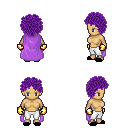
a pixel art fantasy rpg character, female body template, human, tanned skin, lavender cape, white pants, purple curly afro hairstyle, gold gloves, black slippers, four views (front, back, left, right), 2x2 character sprite sheet, small pixel art, hard edges, no anti-aliasing